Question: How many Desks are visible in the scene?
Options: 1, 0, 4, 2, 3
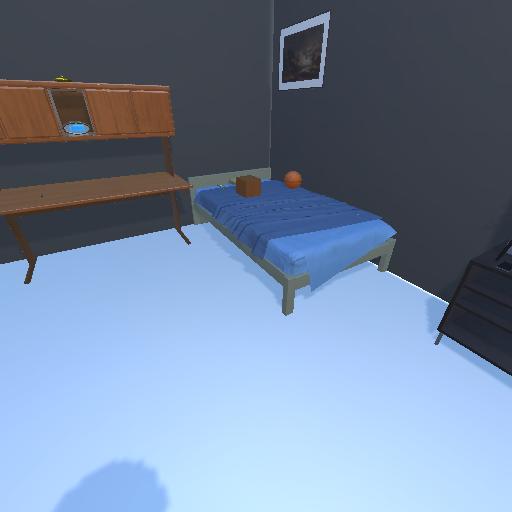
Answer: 1